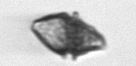
Label: Kryptoperidinium_triquetrum